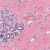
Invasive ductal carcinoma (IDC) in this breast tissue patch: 0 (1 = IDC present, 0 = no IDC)